Question: I have a problem with the way I structured my function.
My function renders 2 forms. A form to change the primary picture for a whiteboard and a form to delete a picture from a particular whiteboard
Both forms displays a dropbox that list all whiteboards for the students to pick and when the students pick a whiteboard . it's displays all the objects.
The form that set a primary picture for a whiteboard works perfectly because it display all picture objects but when I choose a value from the dropbox under the delete picture.
The function doesn't return all the pictures objects underneath the delete picture header but it instead displays all the picture under the primary forms.

I think the problem is with my if forms.is_valid(): and my if formss.is_valid(): because when a form is submitted . It only get POST into the if forms.is_valid():
my views.py
'''
def WhiteBoardEditor(request):
if not request.user.is_authenticated():
return HttpResponseRedirect(reverse('world:LoginRequest'))
picture = {}
pict = {}
if request.method == "POST":
forms = BoardPictureForm(request.user,request.POST,)
formss = PictureDeleteForm(request.user,request.POST,)
if forms.is_valid():
board = forms.cleaned_data['board']
if board:
boards = forms.cleaned_data['board']
picture = Picture.objects.filter(board=boards)
return render(request,'boardeditor.html',{'picture':picture,'boardpicture':BoardPictureForm(request.user),'picturedelete':PictureDeleteForm(request.user)})
if formss.is_valid():
pooh = formss.cleaned_data['board']
if pooh:
pooh = formss.cleaned_data['board']
pict = Picture.objects.filter(board=pooh)
return render(request,'boardeditor.html',{'pict':pict,'boardpicture':BoardPictureForm(request.user),'picturedelete':PictureDeleteForm(request.user)})
return render(request,'boardeditor.html',{'boardpicture':BoardPictureForm(request.user),'picturedelete':PictureDeleteForm(request.user)})
'''
my boardeditor.html
'''
<h1> Set a primary picture for a whiteboard</h1>
<form method="POST" enctype="multipart/form-data">
{% csrf_token %}
{{ boardpicture.as_p }}
<input type = "submit" value= "save" />
</form>
{% for p in picture %}
<li><a href ="{% url world:delpic p.id 1 %}">{{p.description}}</a>
{% endfor %}
<h1> Delete picture from whiteboard</h1>
<form method="POST" enctype="multipart/form-data">
{% csrf_token %}
{{ picturedelete.as_p }}
<input type = "submit" value= "save" />
</form>
</form>
{% for pi in pict %}
{ pi.description }}
{% endfor %}
'''
my forms.py
'''
class BoardPictureForm(forms.ModelForm):
def __init__(self, user, *args, **kwargs):
super(BoardPictureForm, self).__init__(*args, **kwargs)
self.fields['board'].queryset = Board.objects.filter(user=user)
class Meta:
model = Picture
fields = ('board',)
class PictureDeleteForm(forms.ModelForm):
def __init__(self, user, *args, **kwargs):
super(PictureDeleteForm, self).__init__(*args, **kwargs)
self.fields['board'].queryset = Board.objects.filter(user=user)
class Meta:
model = Picture
fields = ('board',)
'''
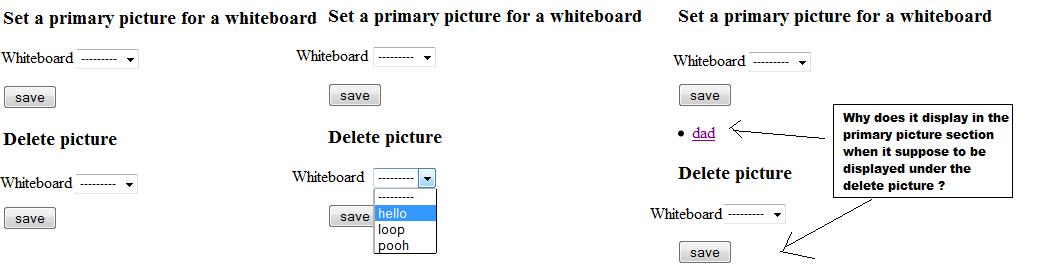
Answer: Your two forms use the same field which is the 'board'. That's why when you submit the second form, the first form is the one process.
To fix your problem, you need to specify the action in every form. Notice that in my answer, I add input in hidden format with the process value. And in your view, I create if and else statement for that process so that when you submit the form the system will know which form must be executed.
'''
if request.method == "POST":
forms = BoardPictureForm(request.user,request.POST,)
formss = PictureDeleteForm(request.user,request.POST,)
if request.POST['process'] == 'primary':
if forms.is_valid():
board = forms.cleaned_data['board']
if board:
boards = forms.cleaned_data['board']
picture = Picture.objects.filter(board=boards)
return render(request,'boardeditor.html',{
'picture':picture,
'boardpicture':BoardPictureForm(request.user),
'picturedelete':PictureDeleteForm(request.user)
})
elif request.POST['process'] == 'delete':
if formss.is_valid():
pooh = formss.cleaned_data['board']
if pooh:
pooh = formss.cleaned_data['board']
pict = Picture.objects.filter(board=pooh)
return render(request,'boardeditor.html',{
'pict':pict,
'boardpicture':BoardPictureForm(request.user),
'picturedelete':PictureDeleteForm(request.user
)}
elif request.POST['process'] == 'third':
//other form here
<h1> Set a primary picture for a whiteboard</h1>
<form method="POST" enctype="multipart/form-data">
{% csrf_token %}
{{ boardpicture.as_p }}
<input type = "hidden" name="process" value= "primary" />
<input type = "submit" value= "save" />
</form>
{% for p in picture %}
<li><a href ="{% url world:delpic p.id 1 %}">{{p.description}}</a>
{% endfor %}
<h1> Delete picture from whiteboard</h1>
<form method="POST" enctype="multipart/form-data">
{% csrf_token %}
{{ picturedelete.as_p }}
<input type = "hidden" name="process" value= "delete" />
<input type = "submit" value= "save" />
</form>
</form>
{% for pi in pict %}
{ pi.description }}
{% endfor %}
'''